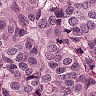
Metastatic tissue present: yes